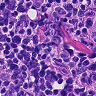
Metastatic tissue present: no